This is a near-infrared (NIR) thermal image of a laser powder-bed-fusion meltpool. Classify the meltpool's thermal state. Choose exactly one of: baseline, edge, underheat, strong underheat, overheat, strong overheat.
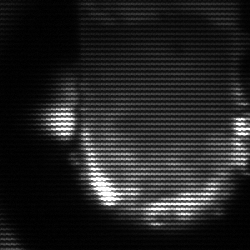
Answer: baseline